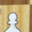
Piece: wP